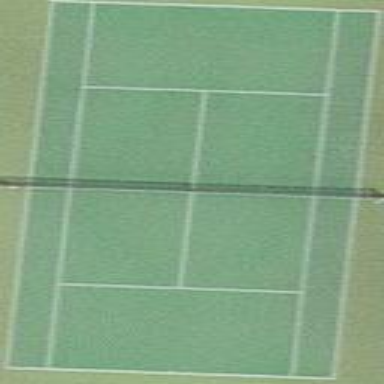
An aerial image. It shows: Tennis court on the leisure land pitch.